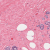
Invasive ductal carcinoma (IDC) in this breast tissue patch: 0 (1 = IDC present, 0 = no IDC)